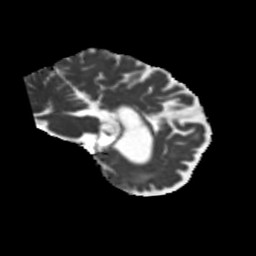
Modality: MD
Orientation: sagittal
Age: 48
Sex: male
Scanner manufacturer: siemens
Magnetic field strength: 3 T
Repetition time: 5.25 s
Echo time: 0.08 s